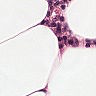
Metastatic tissue present: no